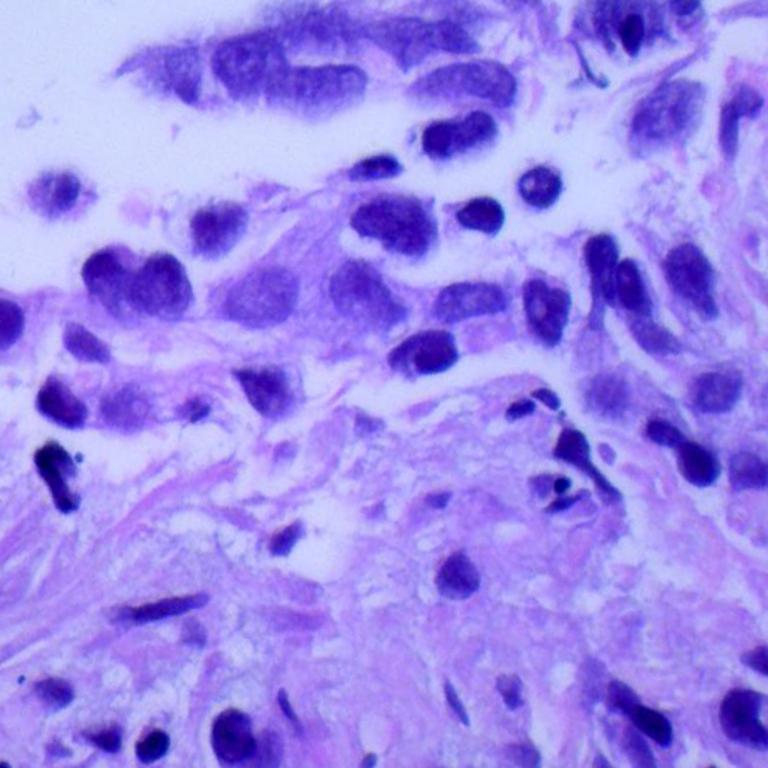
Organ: lung
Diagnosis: adenocarcinomas